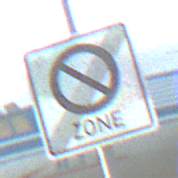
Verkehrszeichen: EndeEingeschraenktesHalteverbotZone
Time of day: SunriseSunset
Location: Outdoor (Special)
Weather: Clear
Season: NotSpecified
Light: Natural